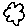
Label: cloud